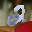
Label: 2